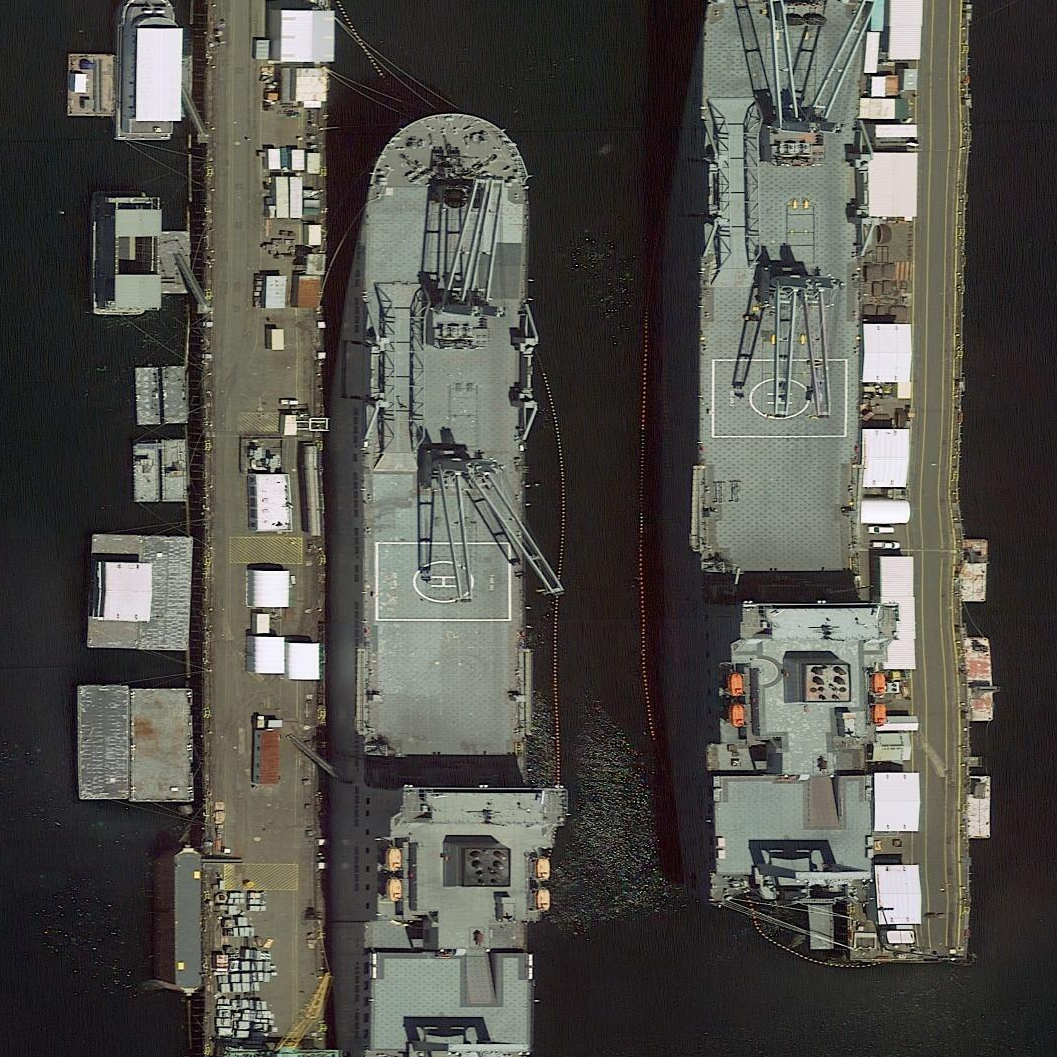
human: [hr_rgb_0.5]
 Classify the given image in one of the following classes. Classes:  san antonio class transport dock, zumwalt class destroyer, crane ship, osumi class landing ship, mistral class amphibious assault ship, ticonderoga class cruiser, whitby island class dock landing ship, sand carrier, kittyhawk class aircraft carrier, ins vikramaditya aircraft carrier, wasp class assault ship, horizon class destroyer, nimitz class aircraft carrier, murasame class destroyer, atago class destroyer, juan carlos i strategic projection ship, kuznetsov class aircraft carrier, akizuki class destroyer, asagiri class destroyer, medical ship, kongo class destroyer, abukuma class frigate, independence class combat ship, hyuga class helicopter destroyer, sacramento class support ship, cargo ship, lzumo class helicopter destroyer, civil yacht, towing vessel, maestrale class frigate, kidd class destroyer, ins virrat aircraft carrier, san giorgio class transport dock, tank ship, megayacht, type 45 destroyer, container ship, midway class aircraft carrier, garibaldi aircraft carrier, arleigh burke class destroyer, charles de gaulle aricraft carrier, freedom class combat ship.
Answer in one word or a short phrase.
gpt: Crane ship